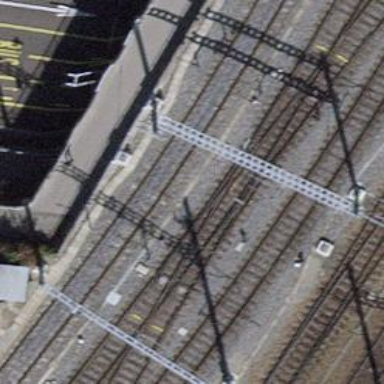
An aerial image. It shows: Railway bridge with electrified tracks and single rail.